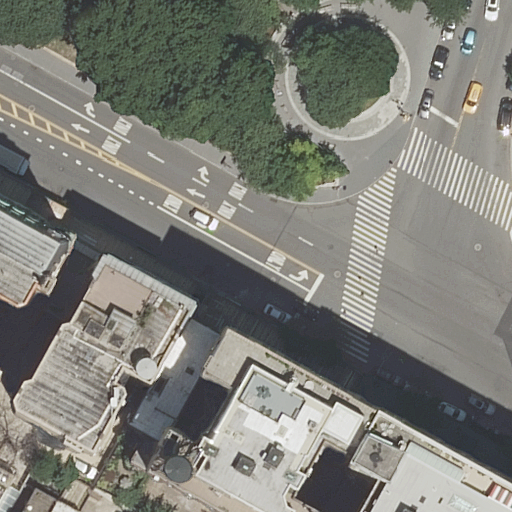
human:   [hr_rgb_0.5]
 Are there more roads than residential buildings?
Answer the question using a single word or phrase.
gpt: yes

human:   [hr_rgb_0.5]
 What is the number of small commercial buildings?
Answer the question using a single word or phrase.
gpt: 0

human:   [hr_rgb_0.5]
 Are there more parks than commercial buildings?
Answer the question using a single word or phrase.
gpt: yes

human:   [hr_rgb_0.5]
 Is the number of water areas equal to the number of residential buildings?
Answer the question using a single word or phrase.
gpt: no

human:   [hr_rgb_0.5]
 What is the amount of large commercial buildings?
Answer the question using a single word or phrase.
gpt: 0

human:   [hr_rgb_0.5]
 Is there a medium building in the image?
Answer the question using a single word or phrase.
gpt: yes

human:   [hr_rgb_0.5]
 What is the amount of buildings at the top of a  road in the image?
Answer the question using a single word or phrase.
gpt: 0

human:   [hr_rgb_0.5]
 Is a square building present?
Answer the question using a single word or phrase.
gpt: no

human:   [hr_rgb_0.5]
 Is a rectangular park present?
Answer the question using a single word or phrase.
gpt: yes

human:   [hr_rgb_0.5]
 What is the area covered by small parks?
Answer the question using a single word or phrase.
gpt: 0m2

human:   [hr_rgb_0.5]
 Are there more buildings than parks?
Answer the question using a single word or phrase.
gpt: yes

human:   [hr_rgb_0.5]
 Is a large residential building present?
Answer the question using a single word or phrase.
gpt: yes

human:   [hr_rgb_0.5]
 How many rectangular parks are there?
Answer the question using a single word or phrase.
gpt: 1

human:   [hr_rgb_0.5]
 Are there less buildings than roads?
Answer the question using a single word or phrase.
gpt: yes

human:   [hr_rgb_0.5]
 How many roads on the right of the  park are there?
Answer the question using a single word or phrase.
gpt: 7

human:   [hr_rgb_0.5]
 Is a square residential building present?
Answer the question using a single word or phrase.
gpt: no

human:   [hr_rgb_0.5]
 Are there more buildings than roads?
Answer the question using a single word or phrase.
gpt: no

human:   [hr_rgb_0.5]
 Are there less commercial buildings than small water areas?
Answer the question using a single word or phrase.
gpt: no

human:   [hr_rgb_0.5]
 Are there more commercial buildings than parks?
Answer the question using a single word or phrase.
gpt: no

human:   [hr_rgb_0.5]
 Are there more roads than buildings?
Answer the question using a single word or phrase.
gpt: yes

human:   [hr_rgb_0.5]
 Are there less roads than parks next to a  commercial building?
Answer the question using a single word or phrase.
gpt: no

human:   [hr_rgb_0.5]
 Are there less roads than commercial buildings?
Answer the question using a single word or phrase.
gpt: no

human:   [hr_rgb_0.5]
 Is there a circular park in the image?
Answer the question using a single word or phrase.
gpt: no

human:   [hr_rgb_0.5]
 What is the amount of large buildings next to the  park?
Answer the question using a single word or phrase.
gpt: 2

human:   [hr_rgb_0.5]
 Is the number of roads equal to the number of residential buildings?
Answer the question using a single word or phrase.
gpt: no

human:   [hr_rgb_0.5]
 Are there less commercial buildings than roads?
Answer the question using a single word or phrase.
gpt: yes

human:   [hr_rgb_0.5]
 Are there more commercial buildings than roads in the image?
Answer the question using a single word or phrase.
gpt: no

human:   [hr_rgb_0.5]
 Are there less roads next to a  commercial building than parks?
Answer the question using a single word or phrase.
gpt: yes

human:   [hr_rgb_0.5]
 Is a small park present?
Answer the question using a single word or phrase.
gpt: no

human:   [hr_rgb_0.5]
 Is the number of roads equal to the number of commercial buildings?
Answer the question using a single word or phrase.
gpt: no

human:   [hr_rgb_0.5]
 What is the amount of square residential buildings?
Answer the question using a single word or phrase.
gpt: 0

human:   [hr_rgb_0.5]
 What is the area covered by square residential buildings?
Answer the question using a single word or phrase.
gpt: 0m2

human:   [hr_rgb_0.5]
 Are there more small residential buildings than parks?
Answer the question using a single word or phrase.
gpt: yes

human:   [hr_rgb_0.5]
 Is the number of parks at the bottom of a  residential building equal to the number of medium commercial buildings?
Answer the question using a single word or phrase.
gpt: yes

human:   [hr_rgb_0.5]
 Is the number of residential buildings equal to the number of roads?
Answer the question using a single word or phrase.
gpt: no

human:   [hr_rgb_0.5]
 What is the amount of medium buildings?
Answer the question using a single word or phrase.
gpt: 2

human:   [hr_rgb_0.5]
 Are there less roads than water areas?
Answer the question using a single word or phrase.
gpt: no